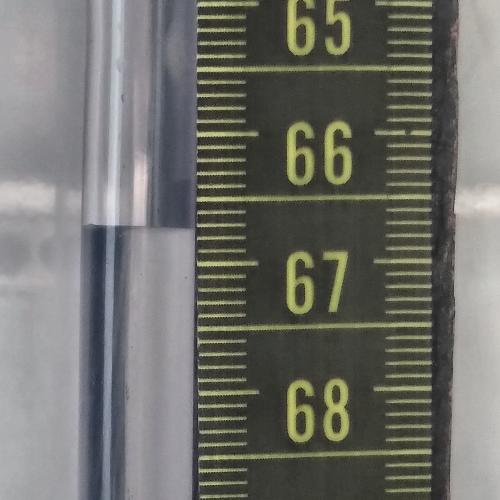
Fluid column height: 66.7 cm